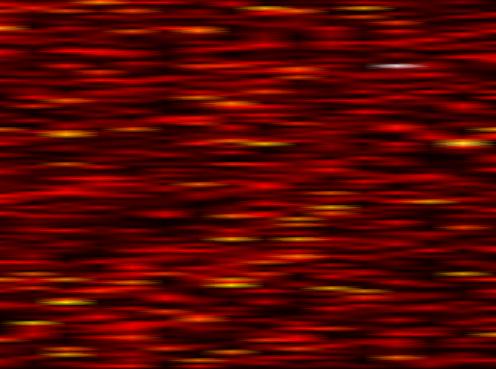
Label: WOLA